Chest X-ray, PA view. Patient: 66 years old, sex F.
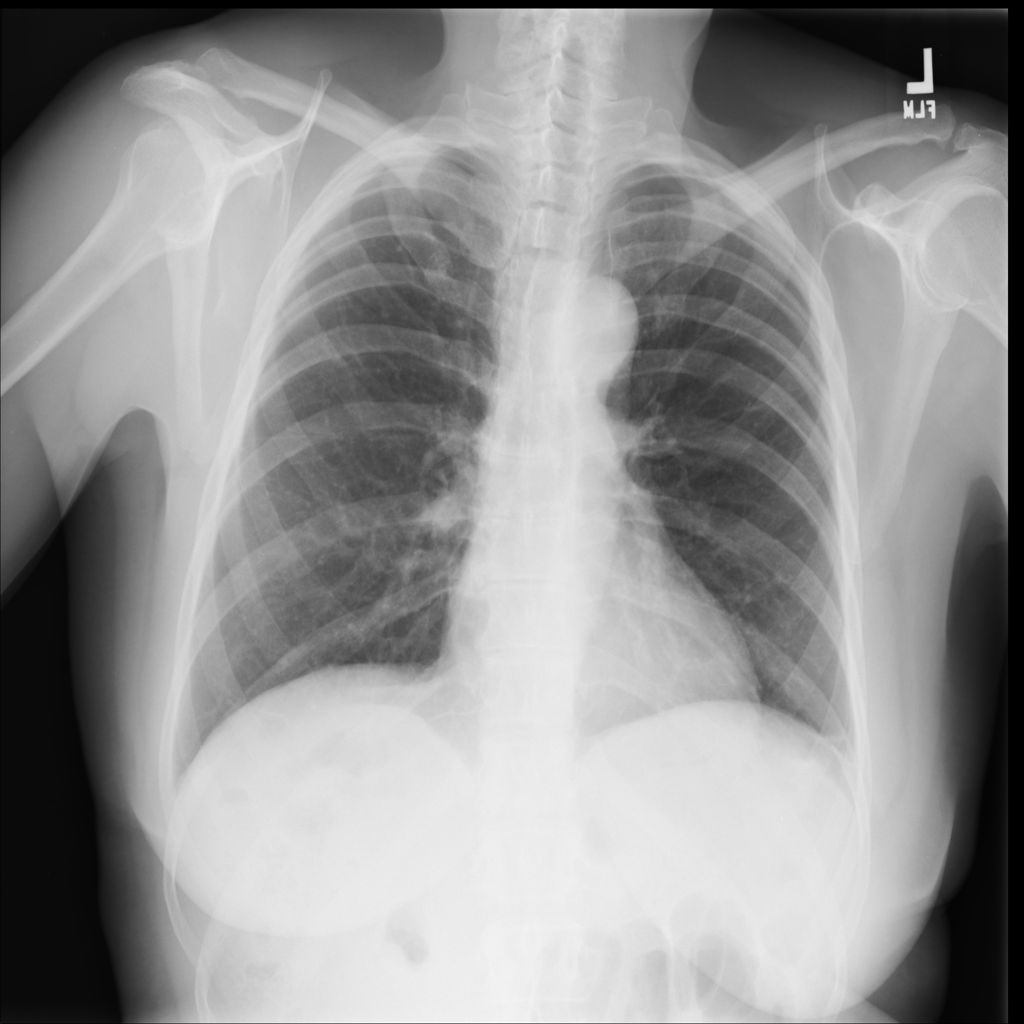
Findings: No Finding